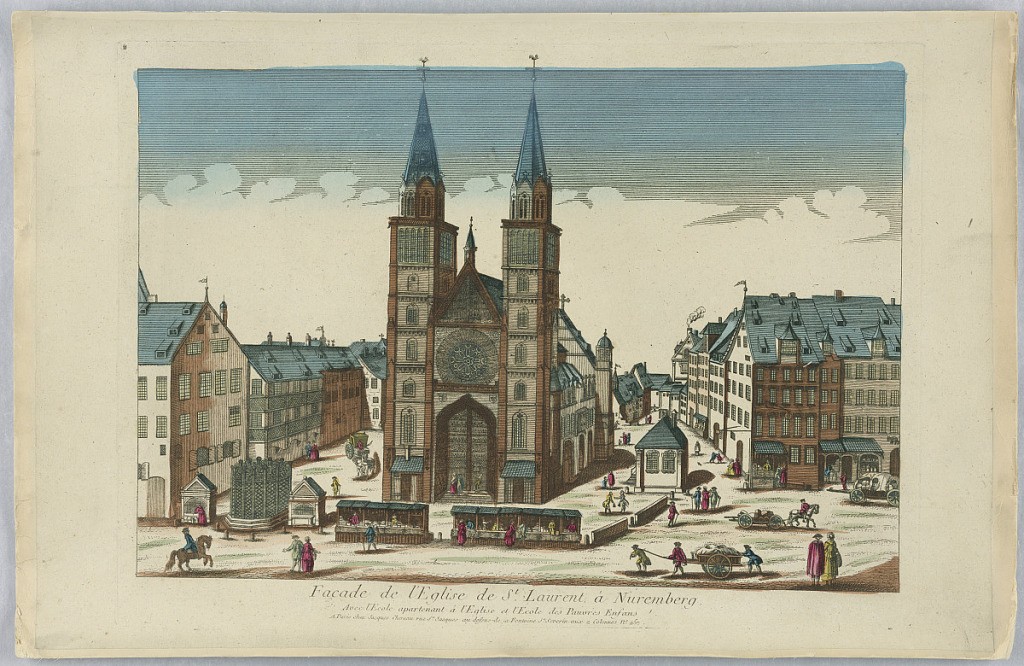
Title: Peep-Show Print
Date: mid-18th century
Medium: Engraving and brush and wash on paper
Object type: Print
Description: Peep-show print